Question: I am using angular2 and html5 canvas. Based on json provided I want to create multiple divs with canvas area inside them.
This is how generate my divs with canvas area (HTML CODE)
'''
<div class="masterpage" *ngFor="let x of masterPages" draggable [dragScope]="'masterpage'" [dragData]="x">
<canvas #myCanvas width="105" height="149" style="background:lightgray;"></canvas>
</div>
'''
.ts code
'''
ngAfterViewInit() {
let canvas = this.myCanvas.nativeElement;
this.context = canvas.getContext("2d");
this.tick(this.masterPages);
}
tick(masterPages) {
var ctx = this.context;
ctx.clearRect(0, 0, 150, 150);
for (let j = 0; j < this.masterPages[this.count].areas.length; j++) {
ctx.fillStyle = this.masterPages[this.count].areas[j].type;
ctx.fillRect(masterPages[this.count].areas[j].x / 2, masterPages[this.count].areas[j].y / 2, masterPages[this.count].areas[j].width / 2, masterPages[this.count].areas[j].height / 2);
}
this.count = this.count + 1;
}
'''
below is my json
'''
masterPages = [{
areas: [
{
type: "FlowArea",
width: "183.0",
x: "12.0",
y: "40.0",
id: "FAR.1",
height: "237.0"
},
{
type: "StaticArea",
width: "210.0",
x: "0.0",
y: "7.0",
id: "SAR.2",
height: "25.0"
},
{
type: "StaticArea",
width: "210.0",
x: "0.0",
y: "282.0",
id: "SAR.1",
height: "15.0"
},
{
type: "StaticArea",
width: "2.0",
x: "6.0",
y: "26.0",
id: "SAR.3",
height: "256.0"
}
]
},
{
areas: [
{
type: "FlowArea",
width: "183.0",
x: "12.0",
y: "13.25",
id: "FAR.1",
height: "265.0"
},
{
type: "StaticArea",
width: "210.0",
x: "0.0",
y: "282.0",
id: "SAR.1",
height: "15.0"
}
]
}
];
'''
according to json both canvas should have some shapes but in my case second canvas is coming empty

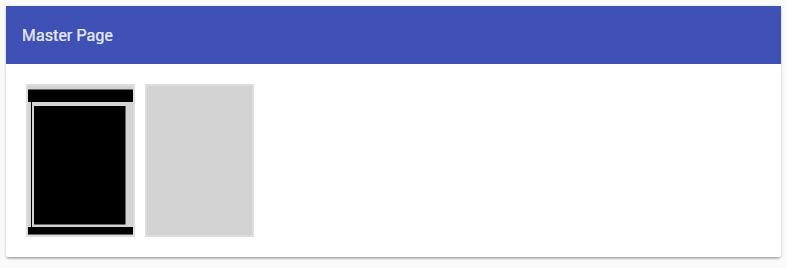
Answer: Try using @ViewChildren instead of @ViewChild and iterate over each canvas using
'''
let canvas = this.myCanvas.toArray()[i].nativeElement;
'''
So who will get access to each of the canvas area created dynamically.